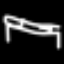
Label: bed